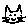
Label: cat